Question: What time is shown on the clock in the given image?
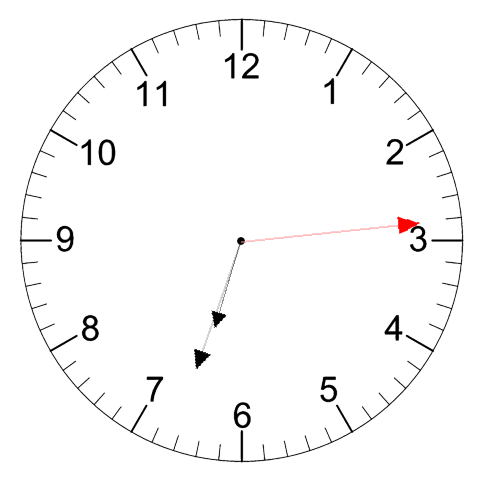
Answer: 06:33:14